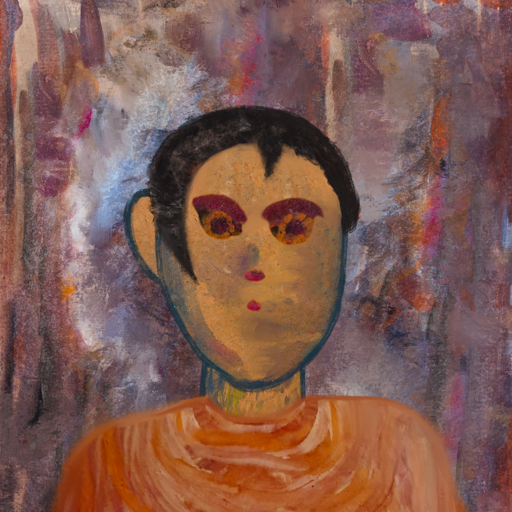
Background: Hypocrite, Head And Neck Front: In_The_Sun, Face Front: Doll, Bust: Pious_Lady, Hair Front: Roy_Bahadur, Head Accessory: Blank, Second Necklace: Blank, Necklace: Blank, Baby: Blank